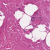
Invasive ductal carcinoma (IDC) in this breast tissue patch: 0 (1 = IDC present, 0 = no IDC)